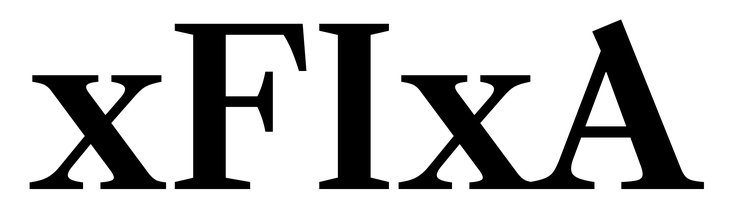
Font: LibreCaslonText_SemiBold